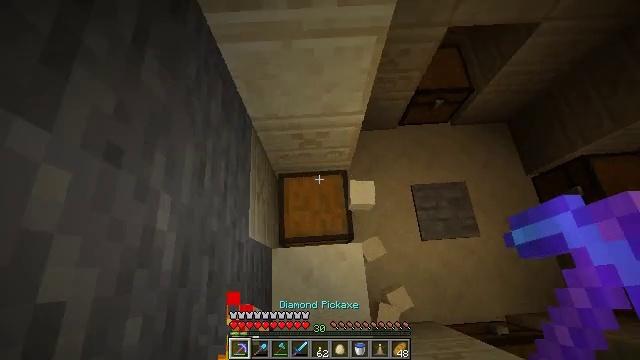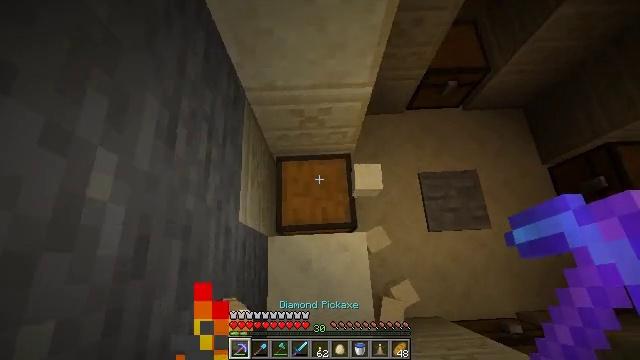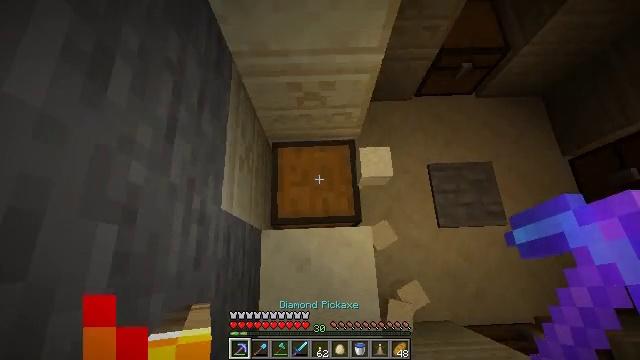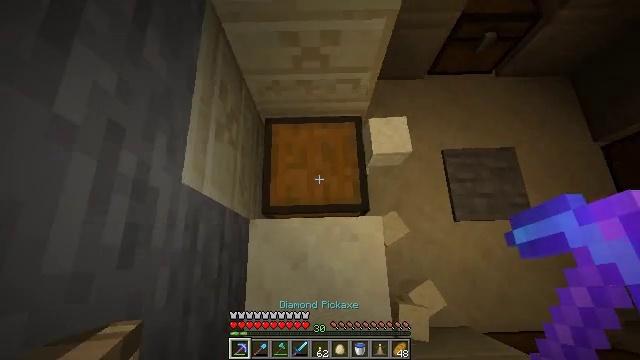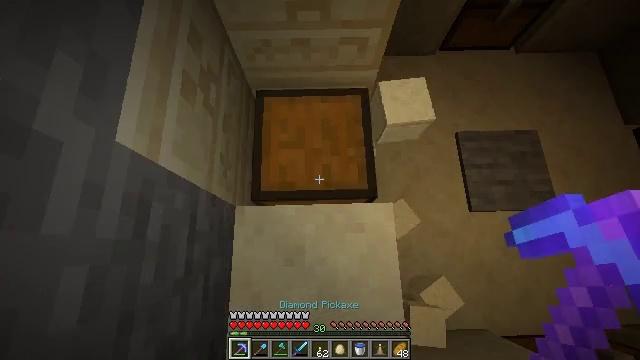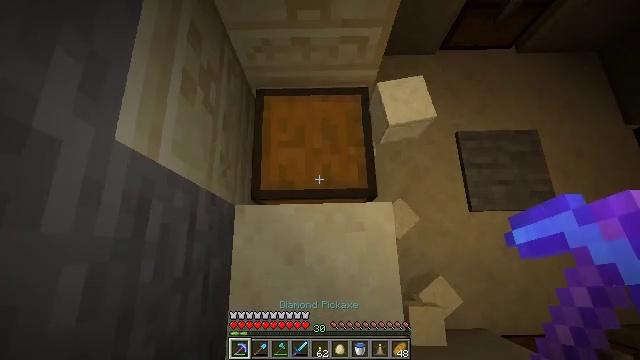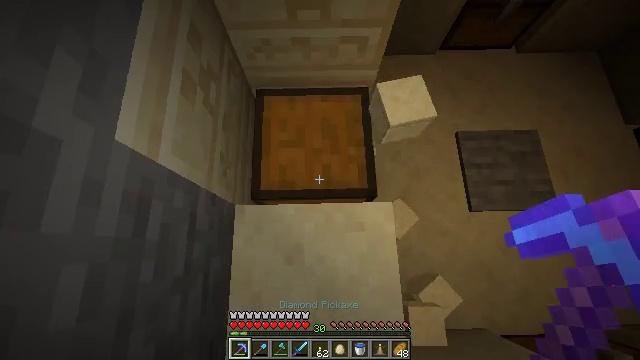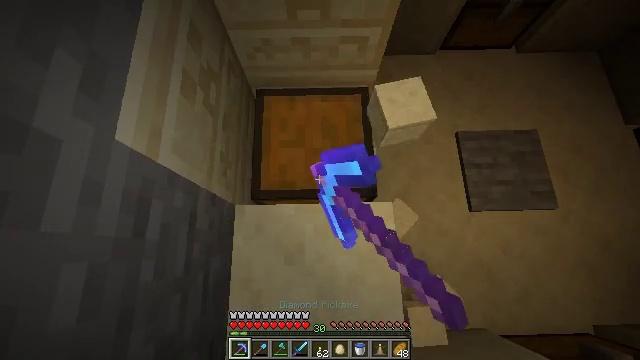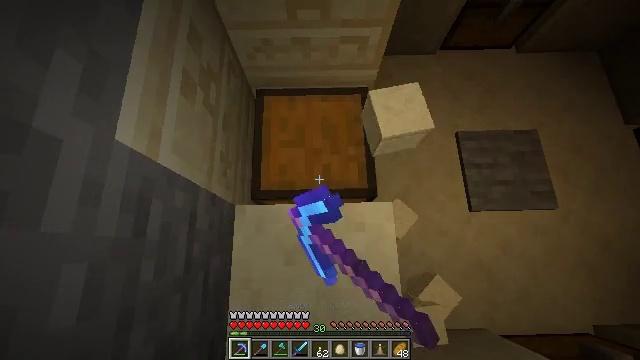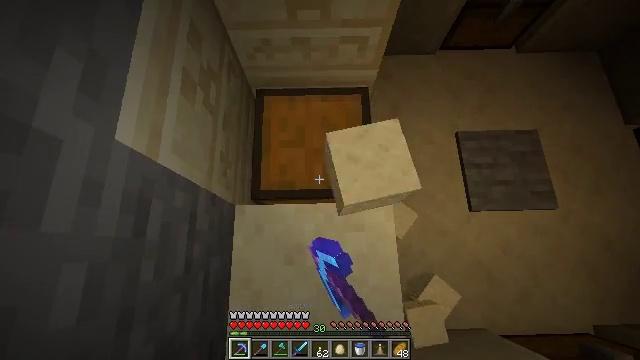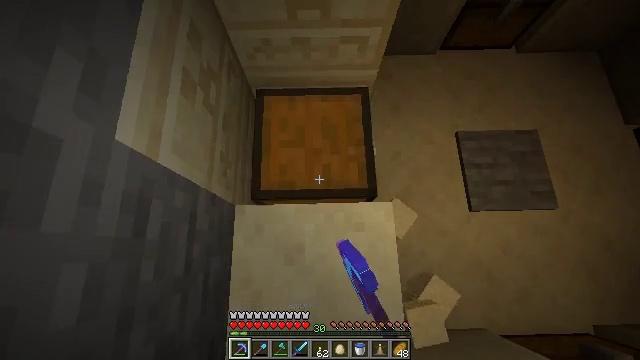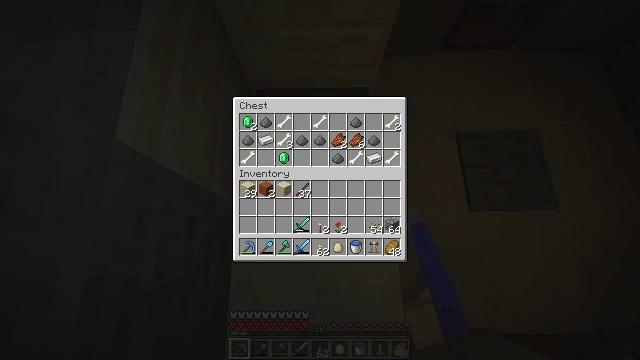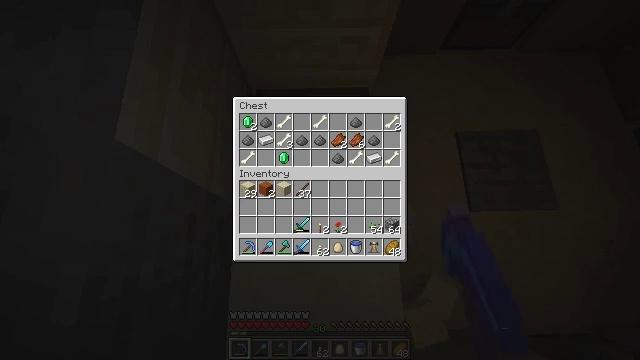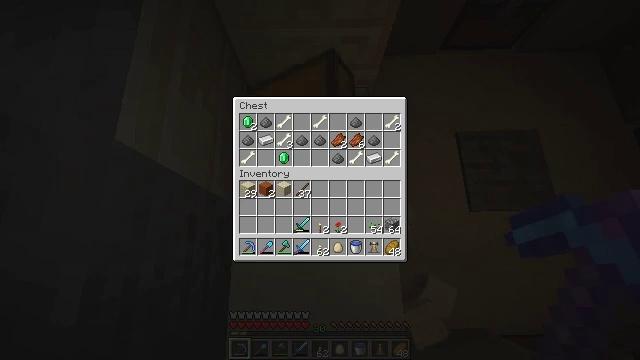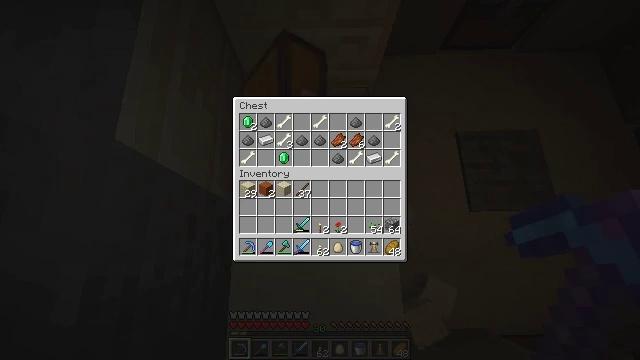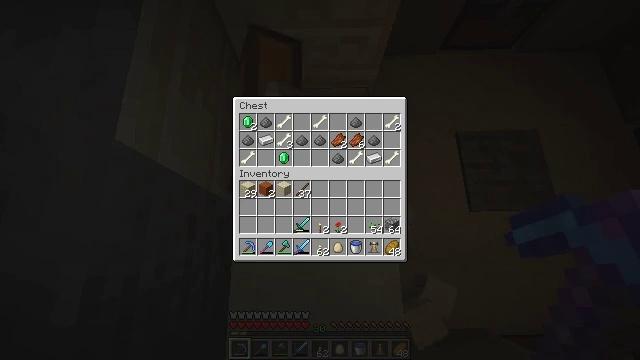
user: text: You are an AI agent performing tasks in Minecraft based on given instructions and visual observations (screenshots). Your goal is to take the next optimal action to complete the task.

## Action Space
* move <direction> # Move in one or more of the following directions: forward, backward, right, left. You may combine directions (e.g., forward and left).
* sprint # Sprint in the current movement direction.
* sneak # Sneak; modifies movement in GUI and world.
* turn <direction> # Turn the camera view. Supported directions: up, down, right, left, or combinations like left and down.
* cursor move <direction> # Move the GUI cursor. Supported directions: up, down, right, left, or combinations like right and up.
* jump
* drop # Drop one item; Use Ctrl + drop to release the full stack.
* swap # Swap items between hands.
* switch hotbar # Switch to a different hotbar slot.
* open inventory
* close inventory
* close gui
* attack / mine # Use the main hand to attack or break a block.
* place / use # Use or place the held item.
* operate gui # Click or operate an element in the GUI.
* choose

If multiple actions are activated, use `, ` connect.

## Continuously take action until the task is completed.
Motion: motion action
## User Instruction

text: Break the cut sandstone block.
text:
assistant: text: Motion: turn left and down
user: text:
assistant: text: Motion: no_op
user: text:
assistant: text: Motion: no_op
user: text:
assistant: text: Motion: turn down
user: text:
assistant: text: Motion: no_op
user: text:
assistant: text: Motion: use / place
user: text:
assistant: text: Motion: use / place
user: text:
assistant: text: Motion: use / place
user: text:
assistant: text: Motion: no_op
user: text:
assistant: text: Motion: no_op
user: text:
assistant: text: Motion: open gui
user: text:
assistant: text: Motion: no_op
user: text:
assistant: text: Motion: no_op
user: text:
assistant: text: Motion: no_op
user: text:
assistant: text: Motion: no_op
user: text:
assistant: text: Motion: no_op
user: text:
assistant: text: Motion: no_op
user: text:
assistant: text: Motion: no_op
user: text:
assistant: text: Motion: cursor move up
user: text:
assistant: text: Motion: cursor move up
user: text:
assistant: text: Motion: no_op
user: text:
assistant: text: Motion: no_op
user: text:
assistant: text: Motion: no_op
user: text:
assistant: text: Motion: no_op
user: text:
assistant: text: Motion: no_op
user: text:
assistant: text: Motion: no_op
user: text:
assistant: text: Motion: no_op
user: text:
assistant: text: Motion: no_op
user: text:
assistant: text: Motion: no_op
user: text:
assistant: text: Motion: no_op